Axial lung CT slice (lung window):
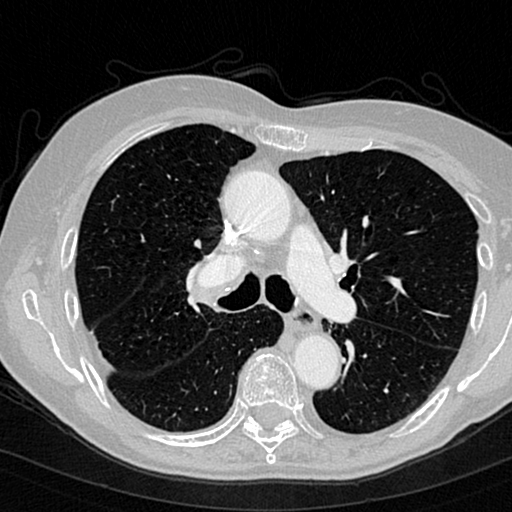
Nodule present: no